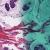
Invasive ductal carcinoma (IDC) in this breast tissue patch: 0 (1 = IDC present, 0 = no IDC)